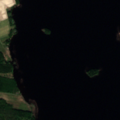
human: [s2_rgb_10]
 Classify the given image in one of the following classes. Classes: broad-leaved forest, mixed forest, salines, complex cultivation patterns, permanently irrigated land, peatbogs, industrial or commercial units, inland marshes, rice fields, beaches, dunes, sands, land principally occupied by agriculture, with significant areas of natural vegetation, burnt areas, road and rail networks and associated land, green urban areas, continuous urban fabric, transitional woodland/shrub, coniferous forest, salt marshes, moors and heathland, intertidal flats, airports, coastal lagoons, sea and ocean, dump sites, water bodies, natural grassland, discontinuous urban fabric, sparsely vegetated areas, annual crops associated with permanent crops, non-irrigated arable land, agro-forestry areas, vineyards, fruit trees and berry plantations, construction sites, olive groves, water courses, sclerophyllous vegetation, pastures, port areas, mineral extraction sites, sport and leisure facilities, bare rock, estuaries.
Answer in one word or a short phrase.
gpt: non-irrigated arable land, broad-leaved forest, mixed forest, water bodies